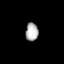
Tissue: lung
Cell type: Others
Senescence score: 0.5428
Nuclear area (px): 227
Mean DAPI intensity: 174.075